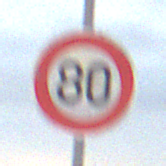
Verkehrszeichen: Geschwindigkeit80
Umgebung: Outdoor, Nature
Tageszeit: Night
Wetter: Overcast
Licht: Artificial
Jahreszeit: NotSpecified
Kontrast: LowContrast